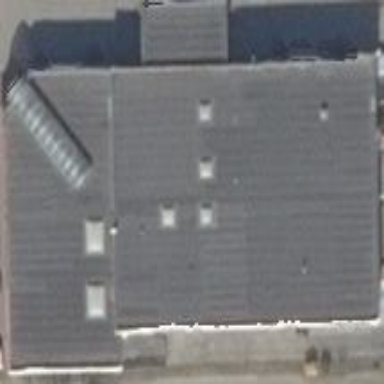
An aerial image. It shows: Flat-roofed retail building with dark grey roof.